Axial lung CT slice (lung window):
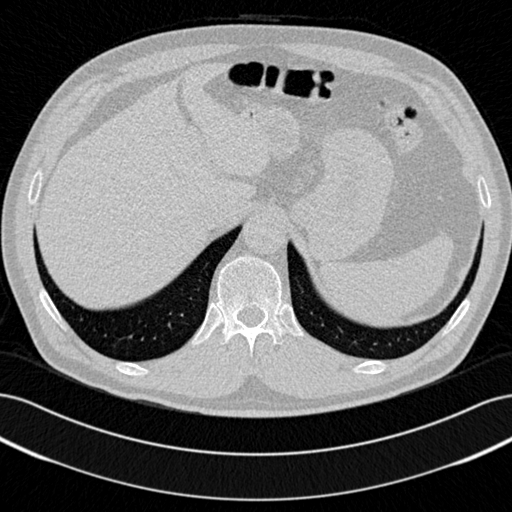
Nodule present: no